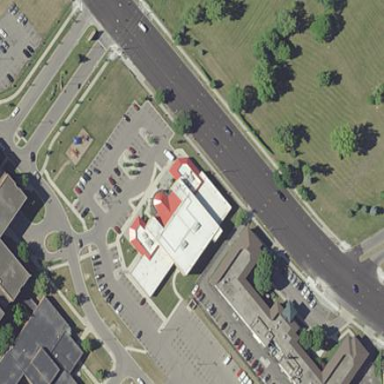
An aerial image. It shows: Clinic building providing healthcare services.